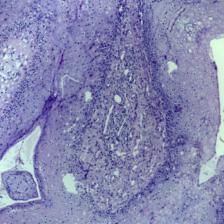
Diagnosis: Normal